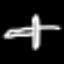
Label: airplane